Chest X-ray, AP view. Patient: 30 years old, sex F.
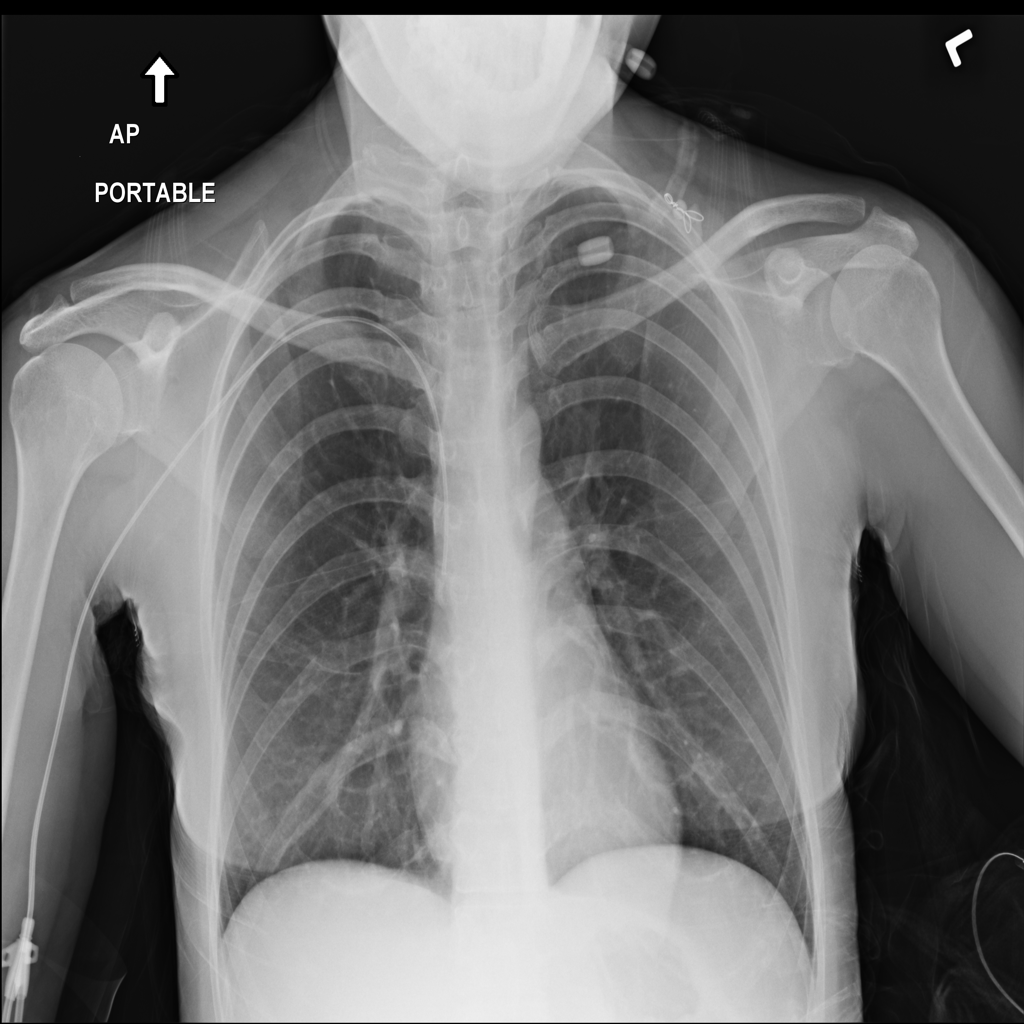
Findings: Infiltration